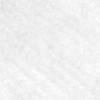
Label: no_change